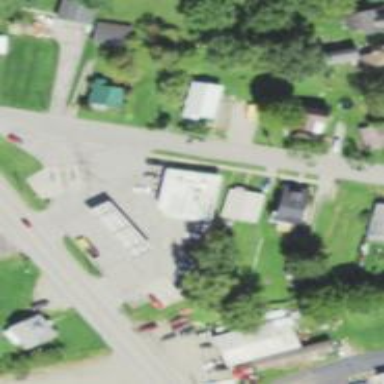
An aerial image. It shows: Convenience shop.